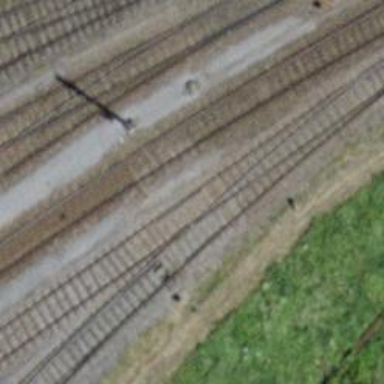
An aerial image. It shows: Single-track electrified railway service yard with contact line for trains.